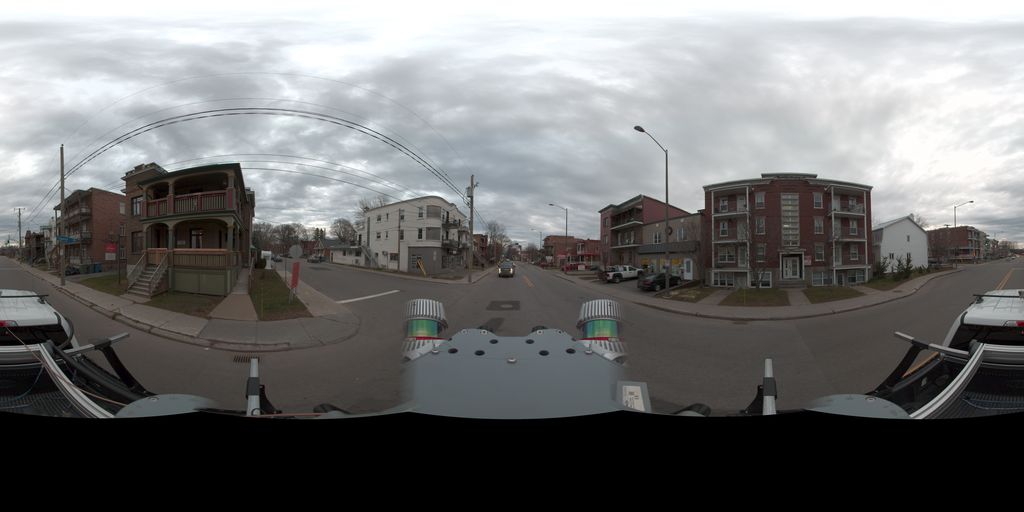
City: quebec_city